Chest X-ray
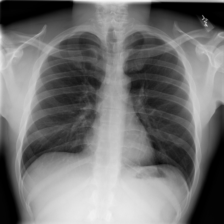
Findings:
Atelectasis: negative
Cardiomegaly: negative
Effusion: negative
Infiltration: negative
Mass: negative
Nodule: negative
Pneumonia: negative
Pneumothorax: negative
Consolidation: negative
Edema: negative
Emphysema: negative
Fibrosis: negative
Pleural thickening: negative
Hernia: negative